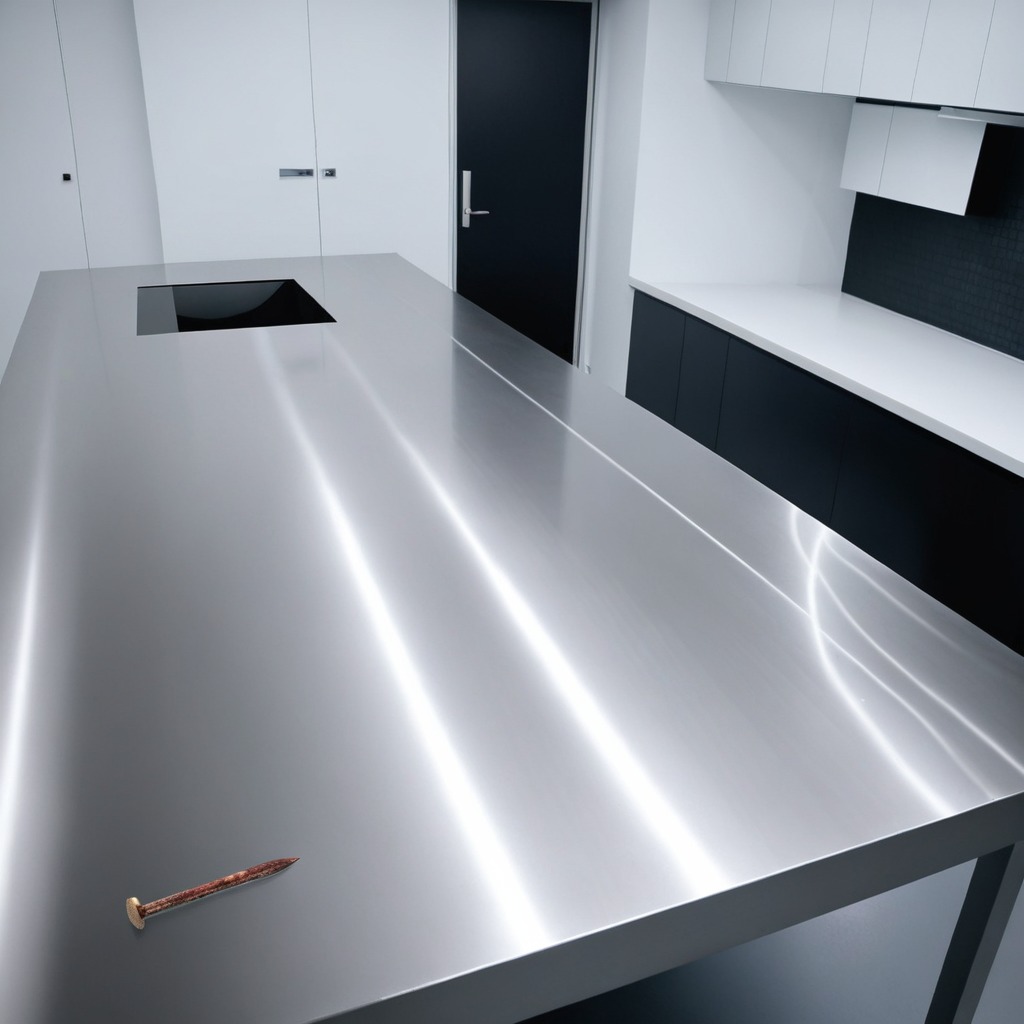
An iron nail is lying on the stainless steel table in a high-end prototyping lab.